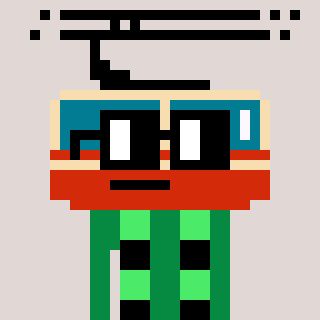
a pixel art character with square black glasses, a tram wagon-shaped head and a green-colored body on a warm background